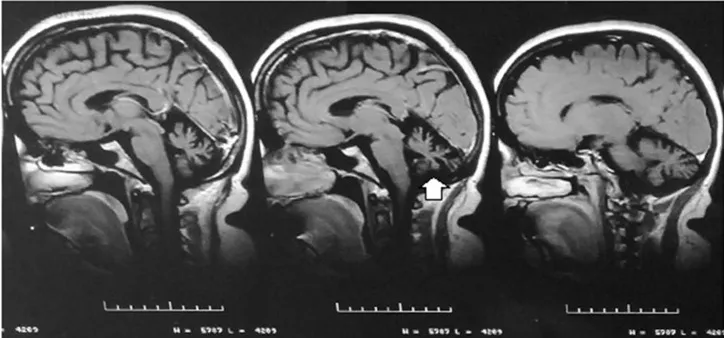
MRI images. MRI images (1.5 tesla): (A,B) Sagittal sections in the T1-weighted MRI images: global cerebellar atrophy with a marked enlargement of the subarachnoid space, thinning of cerebellar folds and vermis (arrow) related to diffuse cerebellar atrophy.
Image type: radiology (mri)